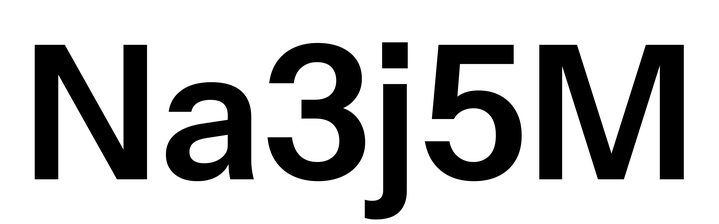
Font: InstrumentSans_SemiBold